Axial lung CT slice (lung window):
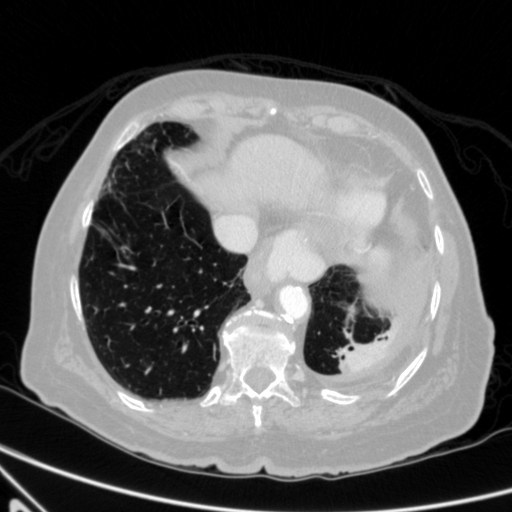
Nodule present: no